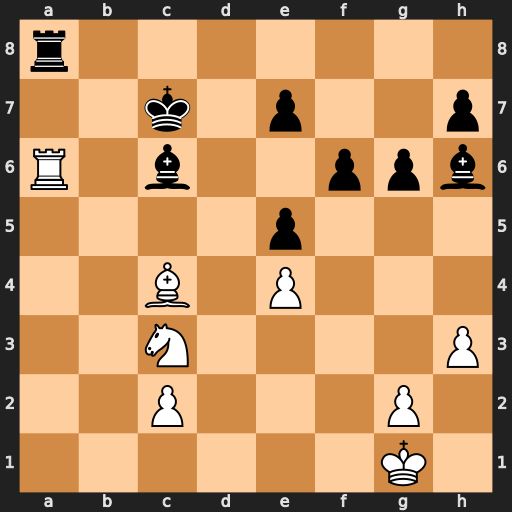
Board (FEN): r7/2k1p2p/R1b2ppb/4p3/2B1P3/2N4P/2P3P1/6K1
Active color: w
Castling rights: -
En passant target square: -
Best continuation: Rxc6+ Kxc6 Bd5+ Kc7 Bxa8